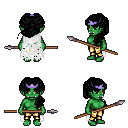
a pixel art fantasy rpg character, female body template, orc, green skin, white tattered cape, gold greaves, black princess hairstyle, purple tiara, spear, four views (front, back, left, right), 2x2 character sprite sheet, small pixel art, hard edges, no anti-aliasing